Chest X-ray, PA view. Patient: 43 years old, sex M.
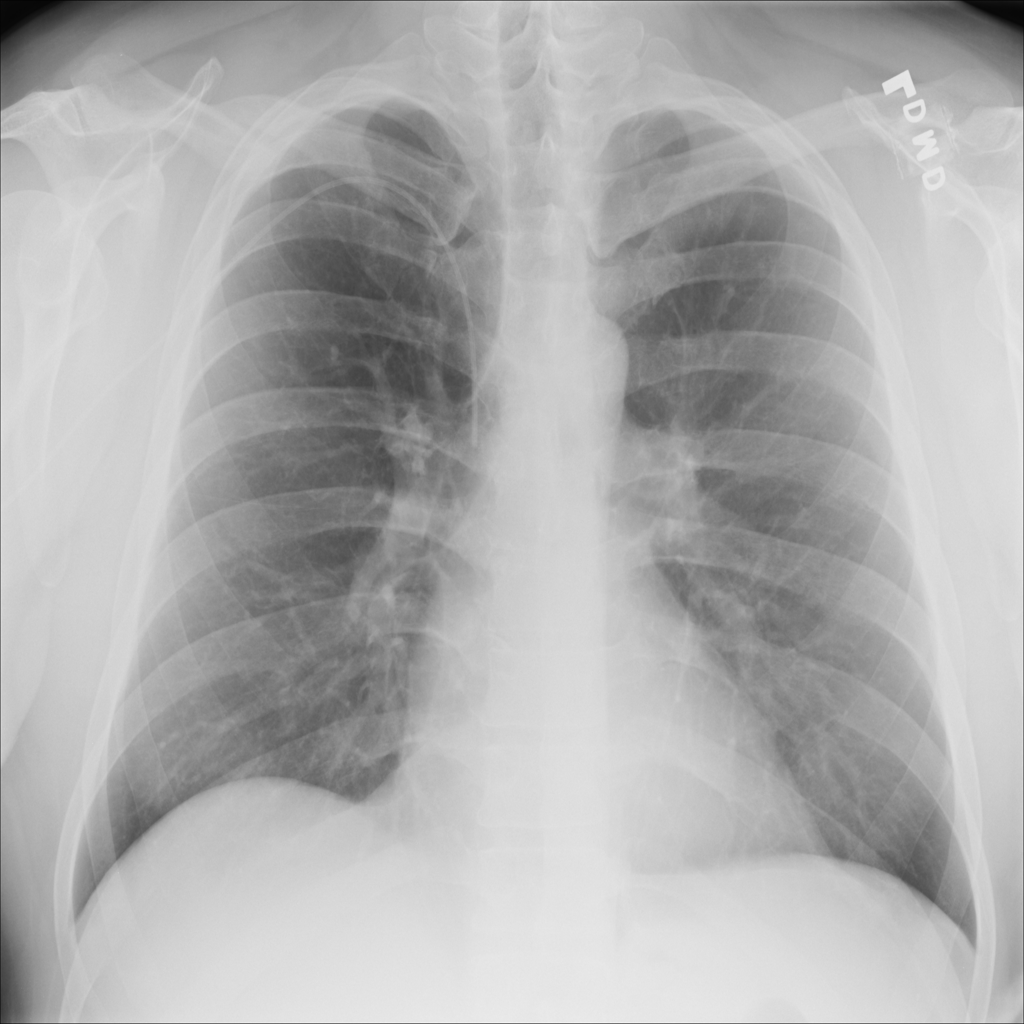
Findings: No Finding